Question: I need programVersion and userInfo to be on the same line. How would I do this?
what it currently looks like:

I tried adding them inside another table.
'''
<table id="sheet" width="100%" border="0">
<tr>
<td rowspan="5" width="30px"></td>
<td colspan="2">&nbsp;</td>
</tr>
<tr id="headerrow">
<td rowspan="2" id="headerrow" width="300" style="border-radius: 10px 0px 0px 0px;">
<p:graphicImage url="/images/six_logo.png" />
</td>
</tr>
<tr>
<td id="app-header" style="border-radius: 0px 10px 0px 0px;">
<ui:insert name="header">
<strong style="font-size: 30px">#{i18n['application.name']}</strong>
</ui:insert>
<ui:insert name="programVersion">
<p>#{pv['ProgramVersion']}</p>
</ui:insert>
<ui:insert name="userInfo">
<div align="right">
<h:outputText value="#{loginController.userInfo}" />
</div>
</ui:insert>
</td>
</tr>
</table>
'''
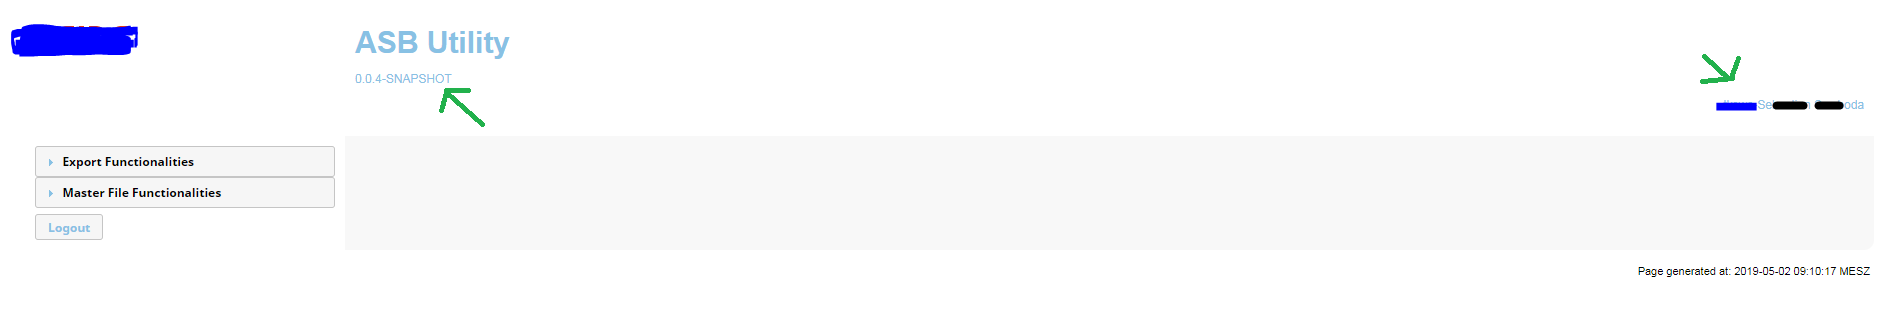
Answer: I don't know the scripting you're using to display data but I think following might work for you.
'''
div:first-child {
display: inline;
}
.first{
float: left;
}
.second{
float: right;
}
'''
'''
<div>
<div class="first">
0.20.r5 Version
</div>
<div class="second">
dewrf435dsfs345f65
</div>
</div>
'''